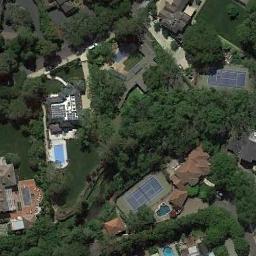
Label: tennis_court